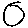
Label: circle